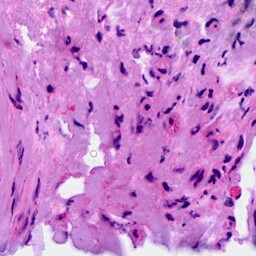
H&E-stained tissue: Breast